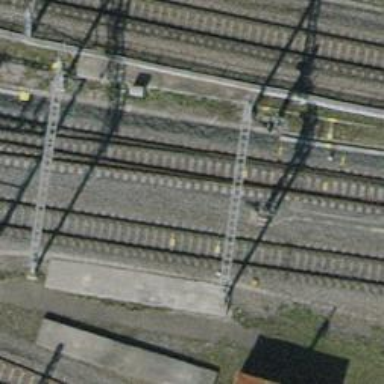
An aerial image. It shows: Single-track electrified railway with contact line.